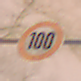
Verkehrszeichen: Geschwindigkeit100
Umgebung: Outdoor, Urban
Tageszeit: Night
Wetter: Overcast
Licht: Artificial
Jahreszeit: Winter
Kontrast: MediumContrast